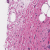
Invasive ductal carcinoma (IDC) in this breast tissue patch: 0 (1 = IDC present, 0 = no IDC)